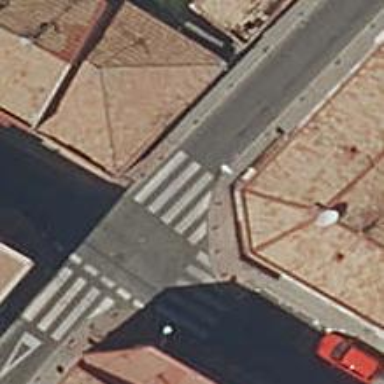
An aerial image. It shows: Uncontrolled zebra crossing on the road.